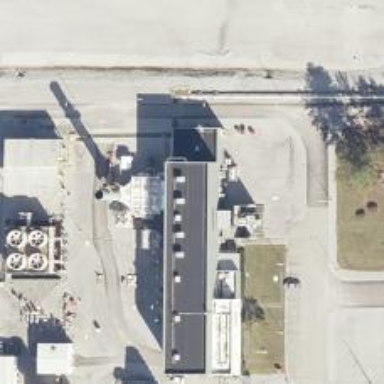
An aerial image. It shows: Gas-powered generator.